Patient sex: M
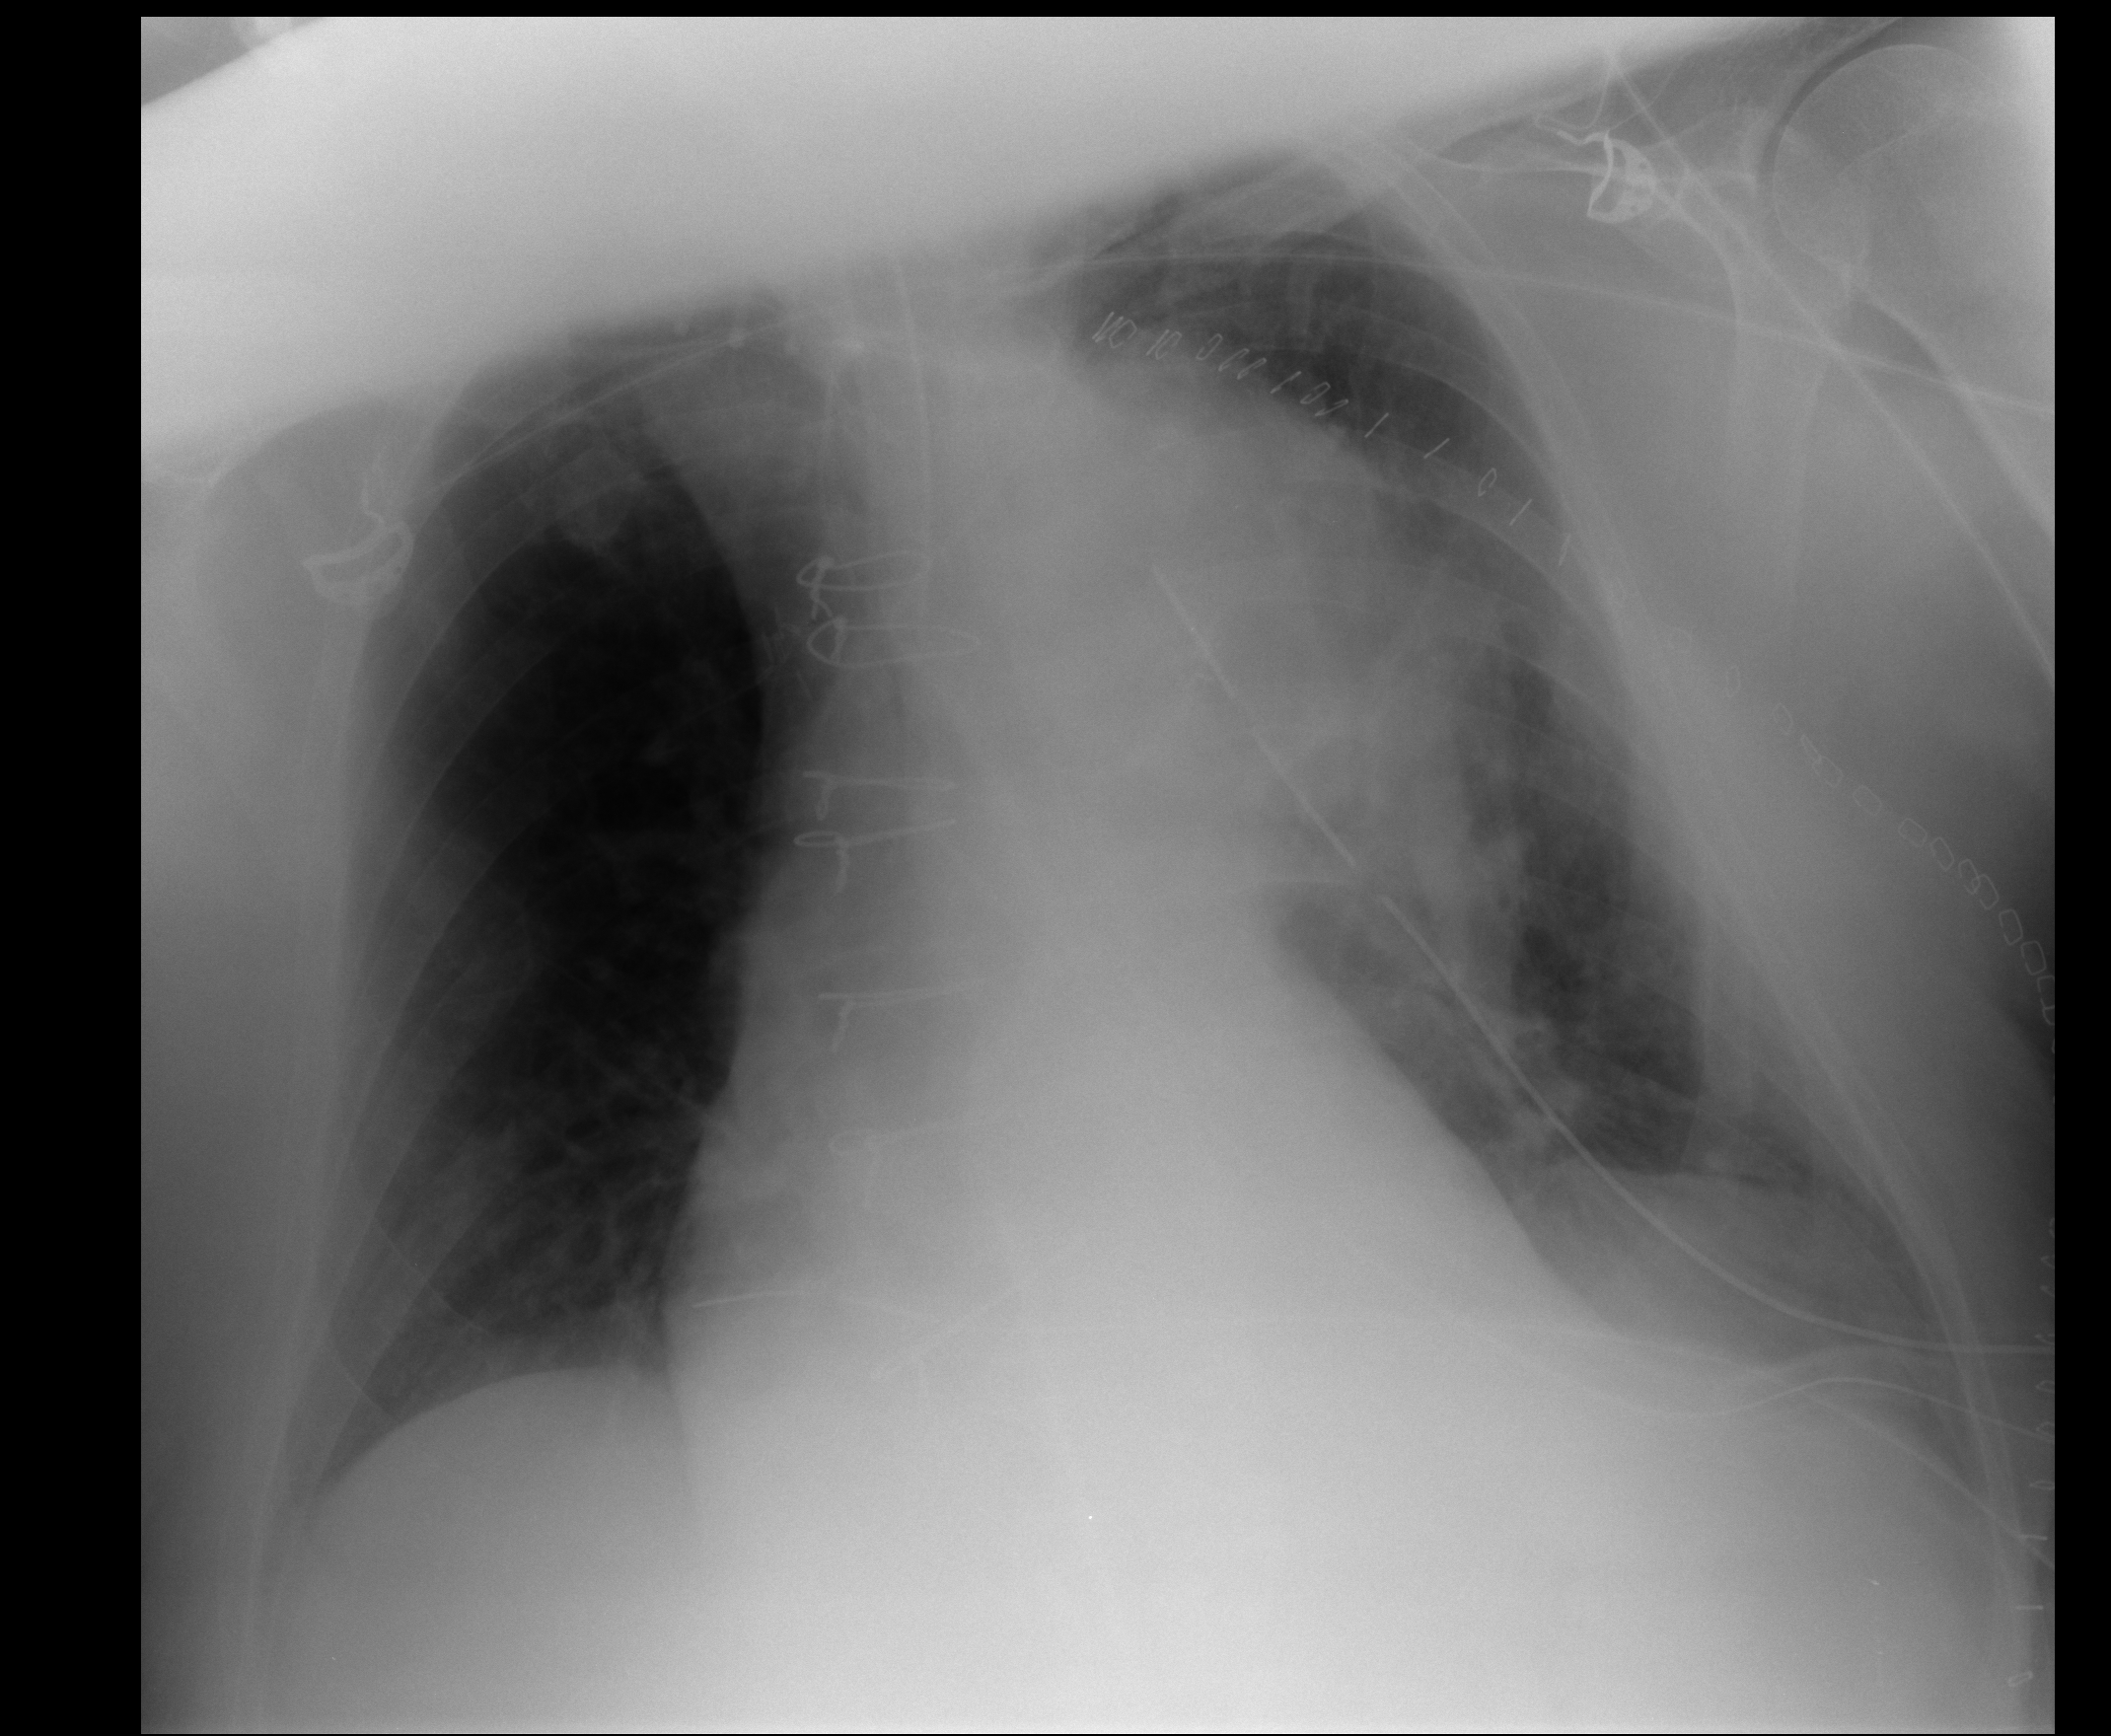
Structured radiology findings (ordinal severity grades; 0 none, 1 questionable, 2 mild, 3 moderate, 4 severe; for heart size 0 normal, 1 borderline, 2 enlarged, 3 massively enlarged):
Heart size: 2
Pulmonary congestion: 2
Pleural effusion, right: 2
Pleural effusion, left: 2
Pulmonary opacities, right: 1
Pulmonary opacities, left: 2
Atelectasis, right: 2
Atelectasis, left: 3